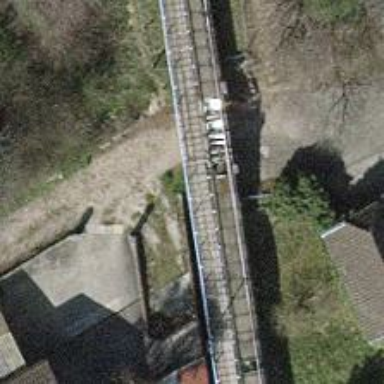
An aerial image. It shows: Path going through tunnel.